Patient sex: F
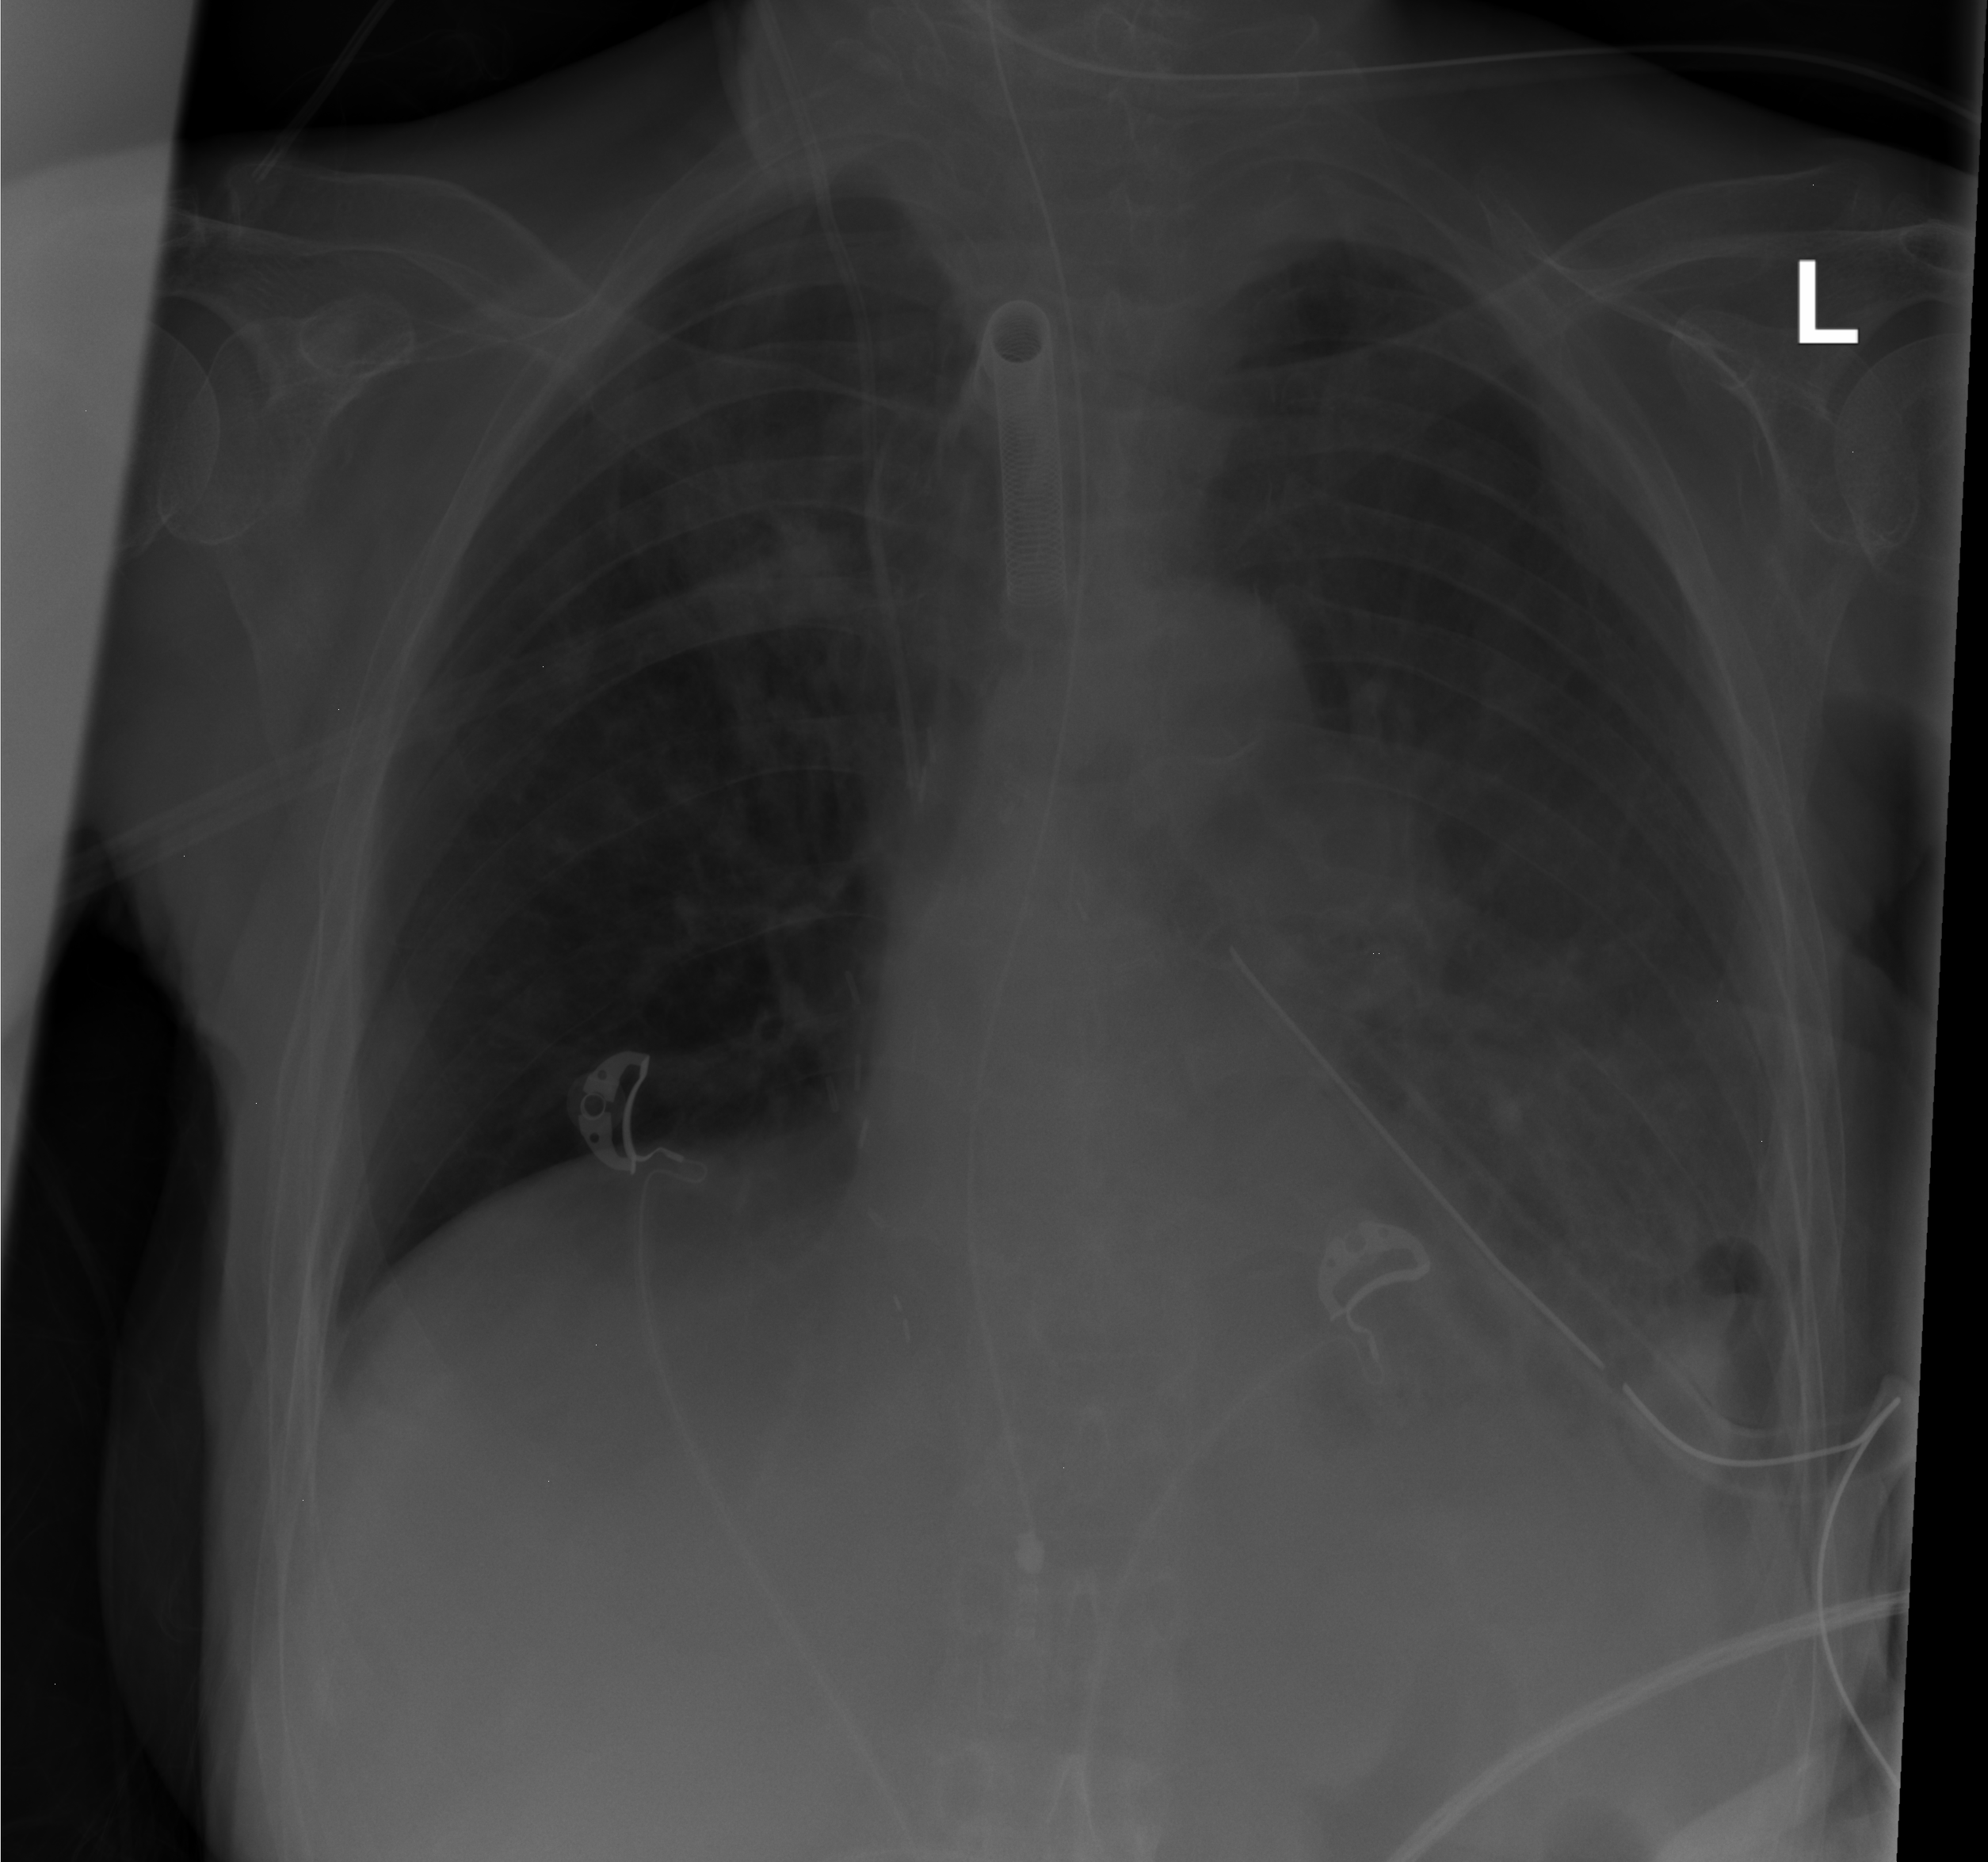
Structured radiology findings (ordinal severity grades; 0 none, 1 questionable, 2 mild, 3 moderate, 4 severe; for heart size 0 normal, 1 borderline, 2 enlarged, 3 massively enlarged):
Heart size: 0
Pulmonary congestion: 1
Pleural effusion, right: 0
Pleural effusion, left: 2
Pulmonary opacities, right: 0
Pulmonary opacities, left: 0
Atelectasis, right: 1
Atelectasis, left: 2